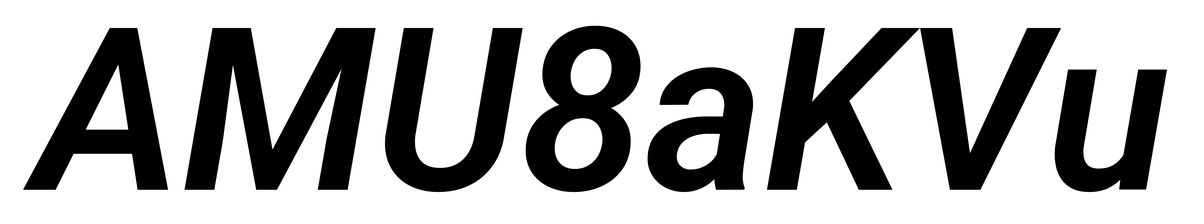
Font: Roboto-Italic_SemiBold_Italic